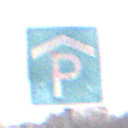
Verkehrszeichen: Parkhaus
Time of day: Midday
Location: Outdoor (RoadRail)
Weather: Overcast
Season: NotSpecified
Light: Natural